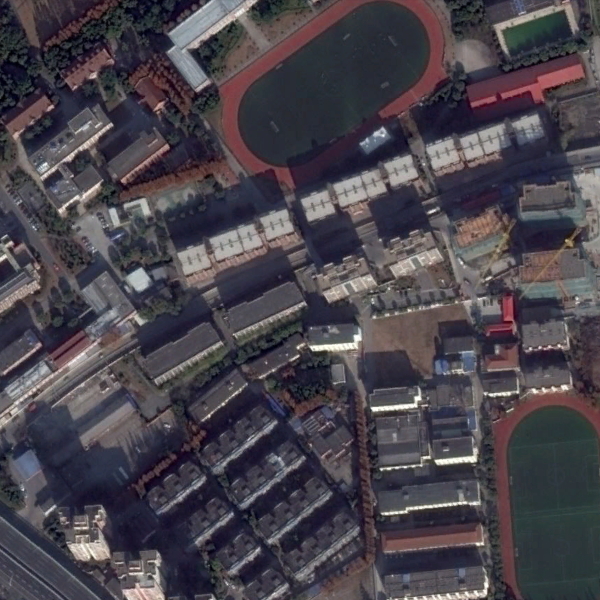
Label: School